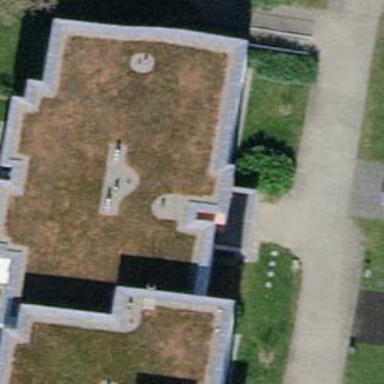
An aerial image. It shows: Flat-roofed apartment building.